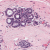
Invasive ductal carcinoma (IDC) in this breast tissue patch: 0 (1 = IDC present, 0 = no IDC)